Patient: sex M, age 44
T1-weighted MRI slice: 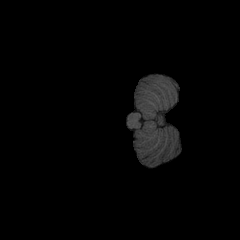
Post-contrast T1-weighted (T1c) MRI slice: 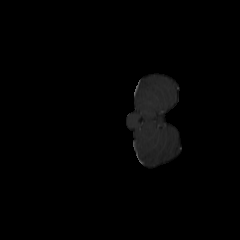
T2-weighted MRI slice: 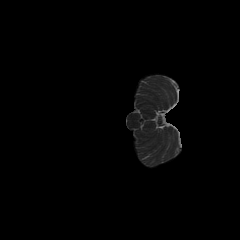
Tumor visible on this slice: no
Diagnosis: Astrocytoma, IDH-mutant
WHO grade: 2